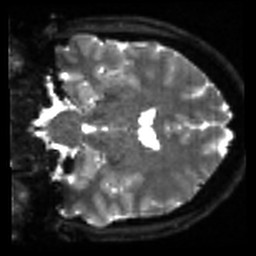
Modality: sbref
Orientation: coronal
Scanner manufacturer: siemens
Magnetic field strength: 3 T
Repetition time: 4 s
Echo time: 0.0594 s